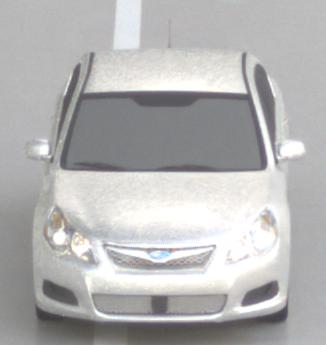
Make: Subaru
Model: Legacy 2.0R
Detailed model: Legacy (IV) Limousine
Model produced from: 2007/09
Model produced until: 2008/10
Doors: 4
Color: white
Road condition: wet road
Daytime: sunrise or sunset
Contrast: medium contrast